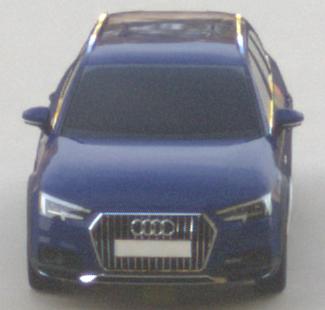
Make: Audi
Model: A4 Allroad 45 TFSI
Detailed model: A4 (B9) allroad
Model produced from: 2019/02
Model produced until: 2019/05
Doors: 5
Color: blue
Road condition: dry road
Daytime: morning or afternoon
Contrast: medium contrast